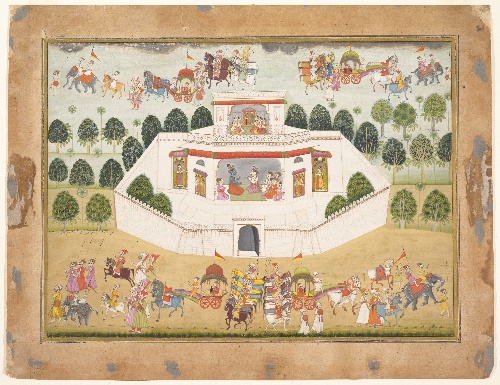
Date: ca. 1700
Object type: Folio
Classification: Paintings
Medium: Ink and opaque watercolor on paper
Culture: India (Rajasthan, Bikaner)
Dimensions: Image: 8 7/8 x 12 1/4 in. (22.5 x 31.1 cm)
Mount: 11 1/4 x 14 5/8 in. (28.6 x 37.1 cm)
Department: Asian Art
Credit line: Cynthia Hazen Polsky and Leon B. Polsky Fund, 2005
Accession year: 2005
Repository: Metropolitan Museum of Art, New York, NY
Tags: Horses|Elephants|Palaces|Krishna|Carriages